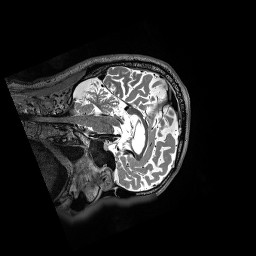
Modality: T2w
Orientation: sagittal
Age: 77
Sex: female